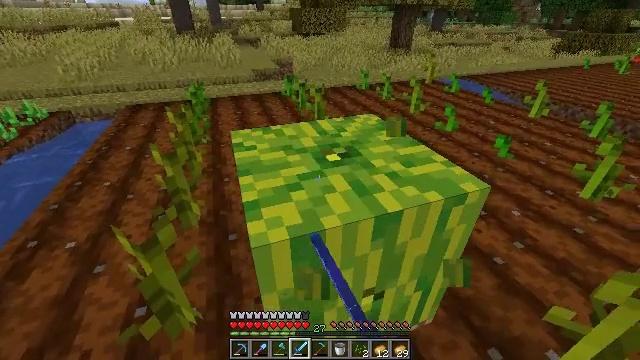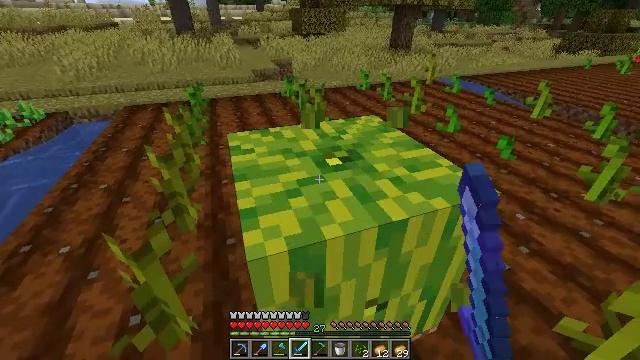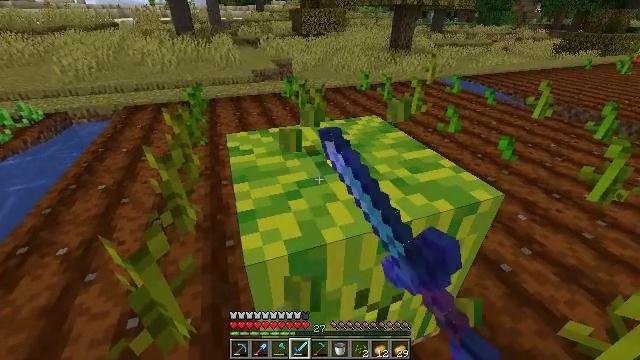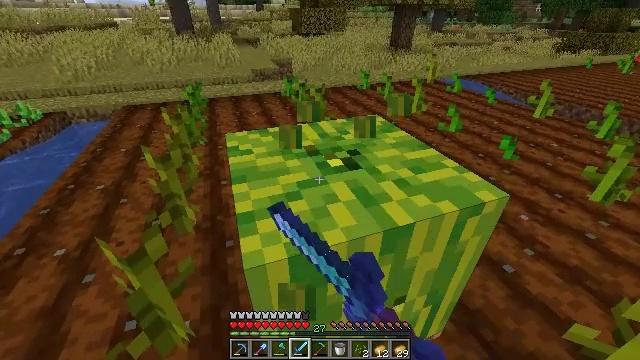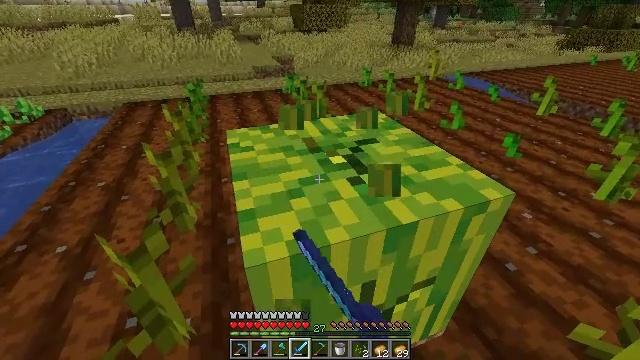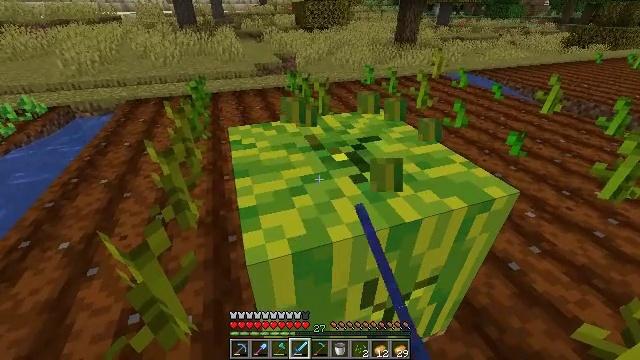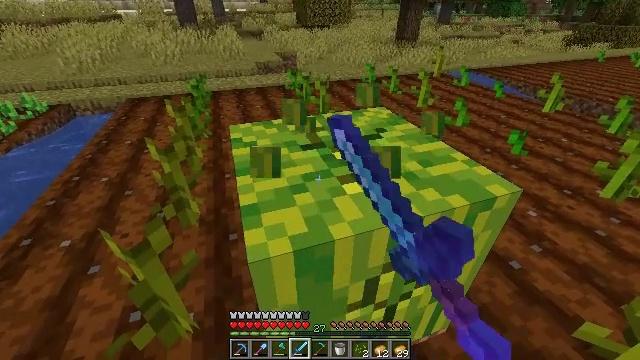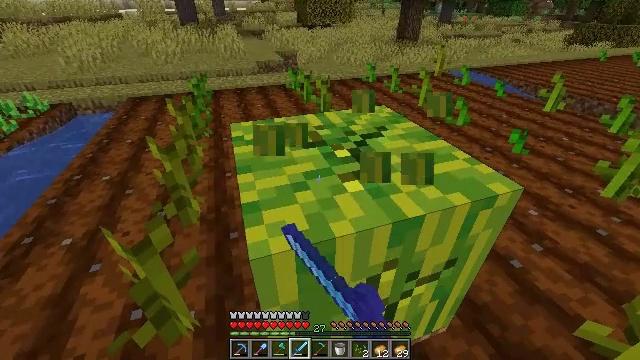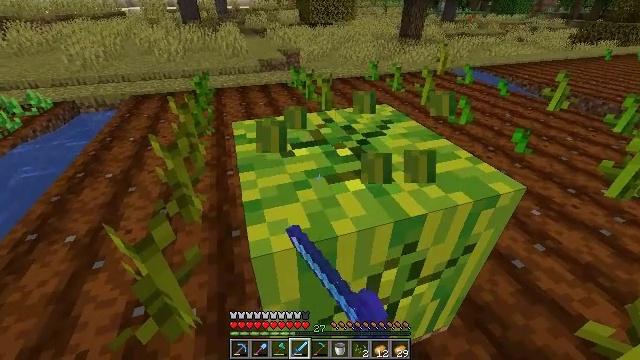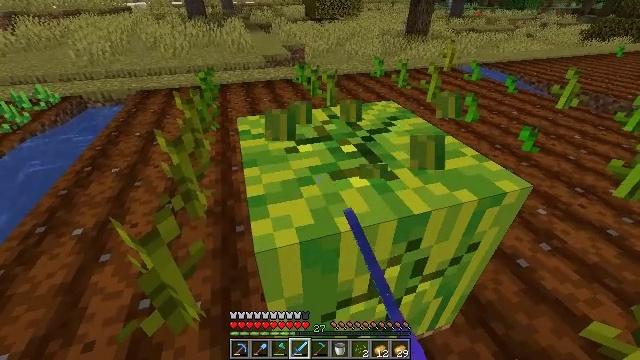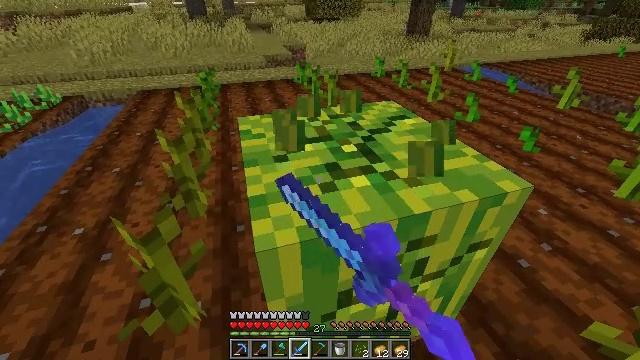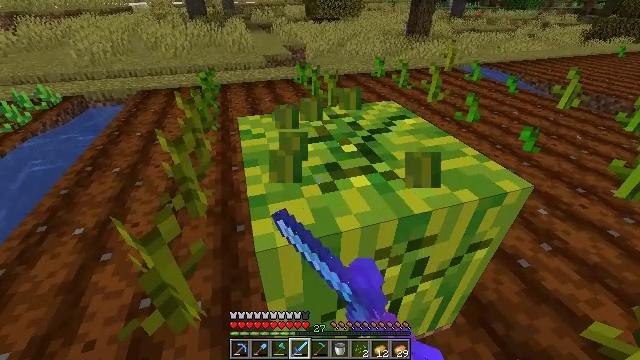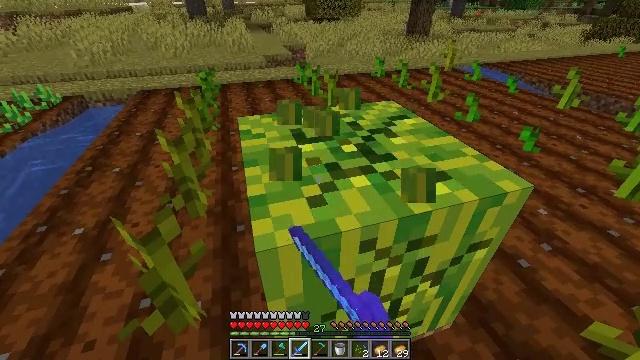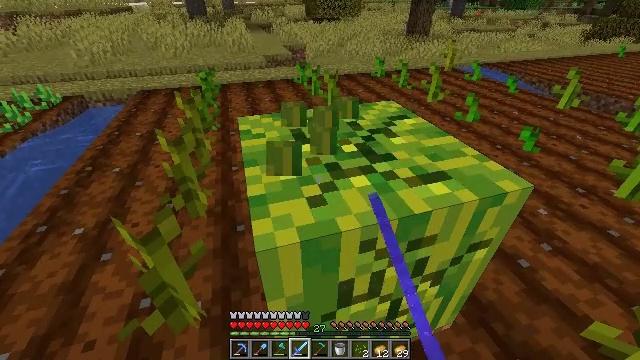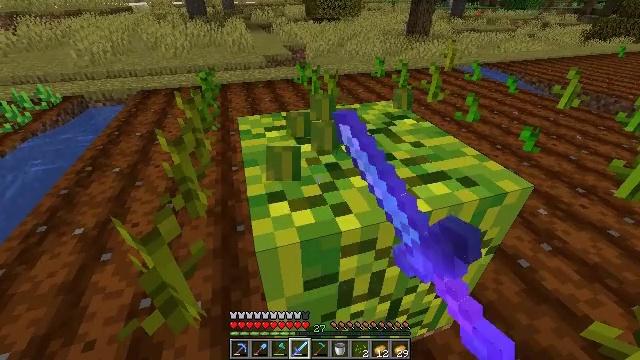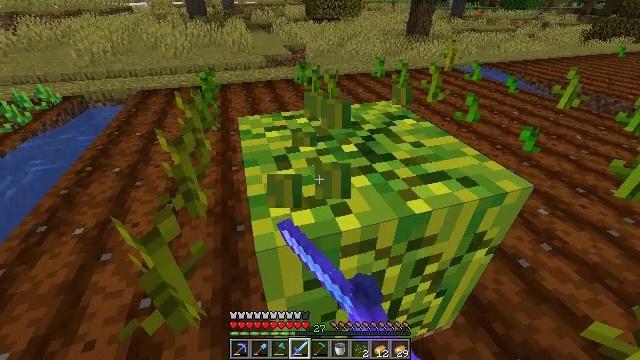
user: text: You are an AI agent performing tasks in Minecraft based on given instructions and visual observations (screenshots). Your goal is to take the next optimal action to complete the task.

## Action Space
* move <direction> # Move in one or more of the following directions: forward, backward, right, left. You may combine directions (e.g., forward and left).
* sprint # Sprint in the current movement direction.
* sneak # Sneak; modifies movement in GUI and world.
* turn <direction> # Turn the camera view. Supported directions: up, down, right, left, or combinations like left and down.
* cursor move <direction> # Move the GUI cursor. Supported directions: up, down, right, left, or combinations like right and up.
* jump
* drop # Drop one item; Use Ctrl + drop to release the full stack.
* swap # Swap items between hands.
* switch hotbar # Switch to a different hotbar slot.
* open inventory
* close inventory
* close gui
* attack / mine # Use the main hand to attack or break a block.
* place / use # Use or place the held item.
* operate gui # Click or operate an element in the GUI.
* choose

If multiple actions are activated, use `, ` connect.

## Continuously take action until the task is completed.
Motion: motion action
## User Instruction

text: Gather melon for food.
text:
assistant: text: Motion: attack / mine
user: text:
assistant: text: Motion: attack / mine
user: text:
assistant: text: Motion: attack / mine
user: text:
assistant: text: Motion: attack / mine
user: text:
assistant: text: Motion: attack / mine
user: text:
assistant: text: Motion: attack / mine
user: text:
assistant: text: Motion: attack / mine
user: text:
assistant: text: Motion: attack / mine
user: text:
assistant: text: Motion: turn left, attack / mine
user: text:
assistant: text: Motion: attack / mine
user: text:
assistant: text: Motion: attack / mine
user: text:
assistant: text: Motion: attack / mine
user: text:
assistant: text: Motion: attack / mine
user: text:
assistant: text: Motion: attack / mine
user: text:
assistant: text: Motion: attack / mine
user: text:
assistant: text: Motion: attack / mine
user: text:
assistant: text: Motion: no_op
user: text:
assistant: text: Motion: no_op
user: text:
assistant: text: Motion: no_op
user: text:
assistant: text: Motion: no_op
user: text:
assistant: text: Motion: no_op
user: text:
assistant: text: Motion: no_op
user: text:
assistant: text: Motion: attack / mine
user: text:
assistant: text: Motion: attack / mine
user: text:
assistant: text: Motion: attack / mine
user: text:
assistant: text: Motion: attack / mine
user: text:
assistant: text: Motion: attack / mine
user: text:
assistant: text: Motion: attack / mine
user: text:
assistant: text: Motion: attack / mine
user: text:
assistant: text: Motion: attack / mine